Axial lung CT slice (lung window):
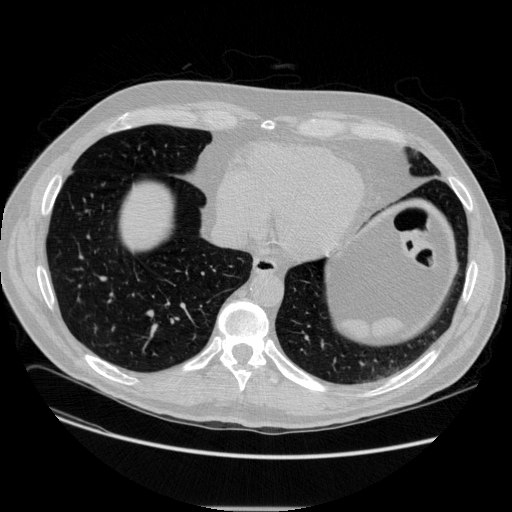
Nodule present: no